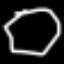
Label: octagon